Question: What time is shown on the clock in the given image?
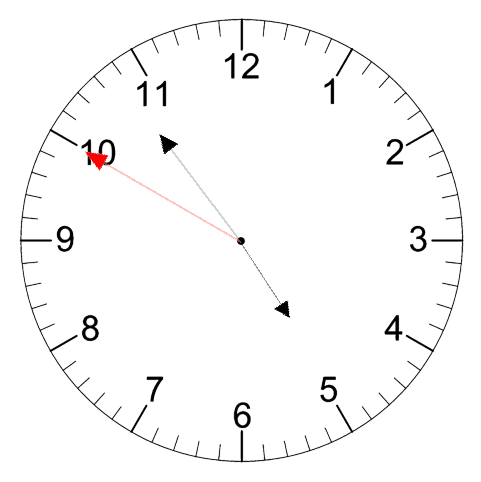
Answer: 04:53:50